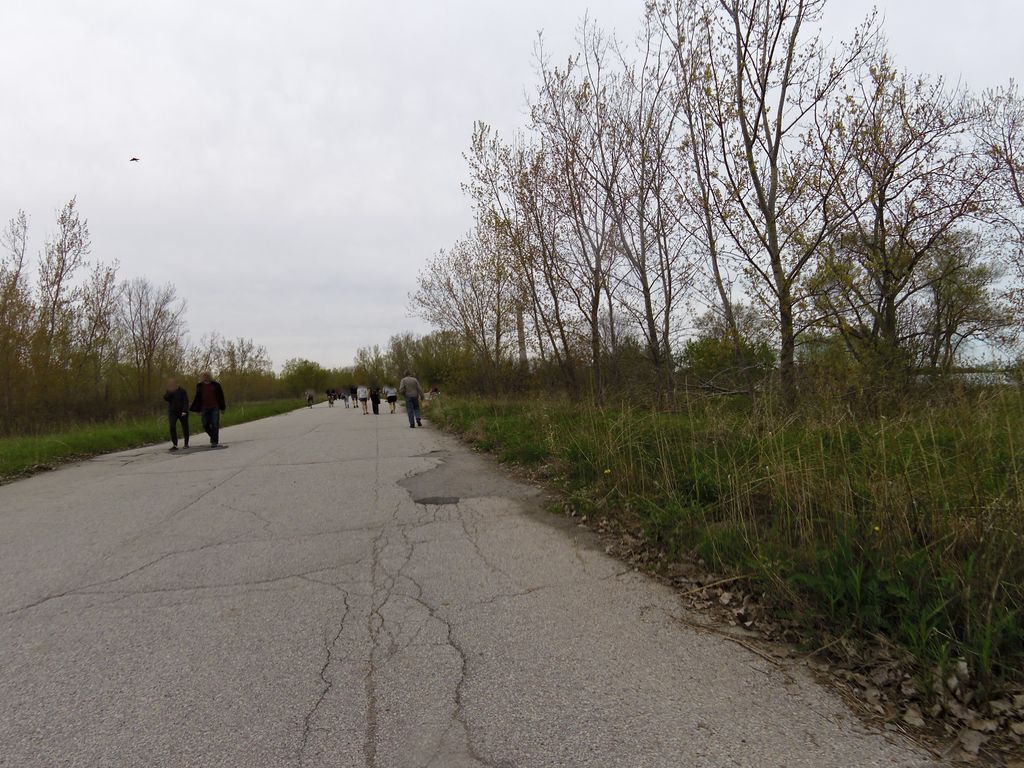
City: toronto